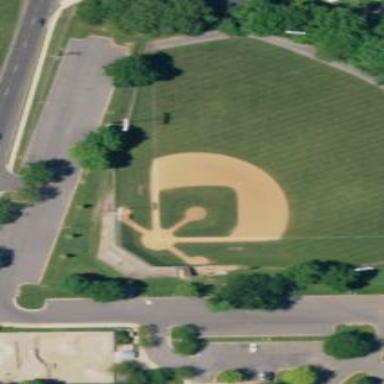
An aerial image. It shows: Baseball pitch for leisure land activities.